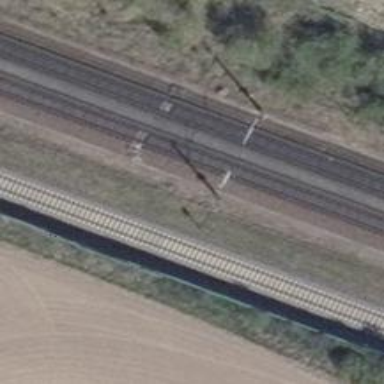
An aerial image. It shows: Milestone along the railway track with catenary mast.